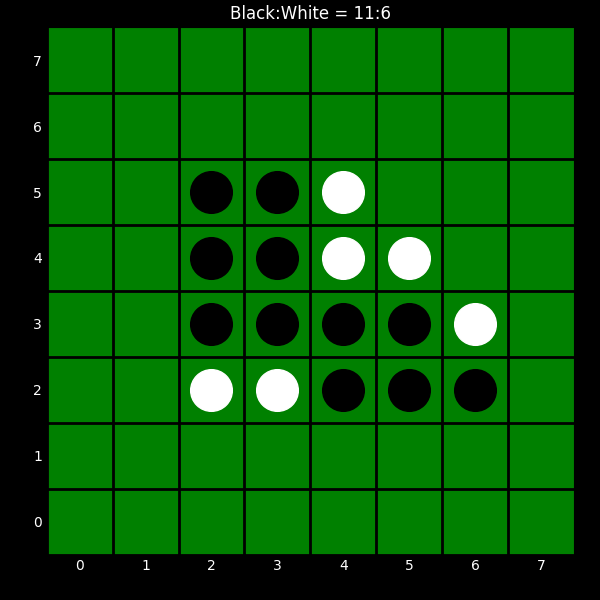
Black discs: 11
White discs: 6